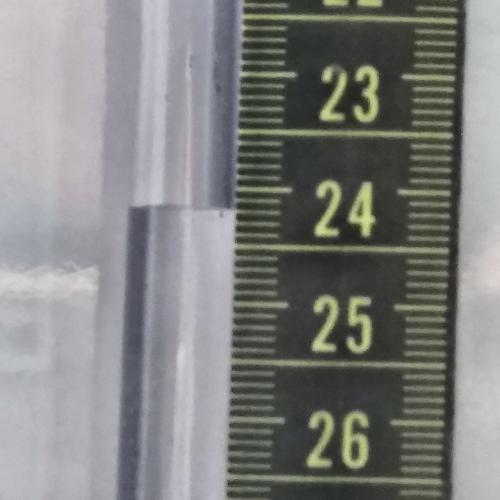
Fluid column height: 24.2 cm